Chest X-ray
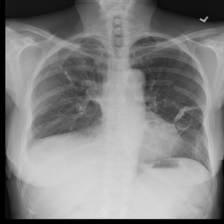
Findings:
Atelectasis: negative
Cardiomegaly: negative
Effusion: negative
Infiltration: negative
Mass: negative
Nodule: negative
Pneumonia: negative
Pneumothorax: negative
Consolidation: negative
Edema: negative
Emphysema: negative
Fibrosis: negative
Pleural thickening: negative
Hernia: negative